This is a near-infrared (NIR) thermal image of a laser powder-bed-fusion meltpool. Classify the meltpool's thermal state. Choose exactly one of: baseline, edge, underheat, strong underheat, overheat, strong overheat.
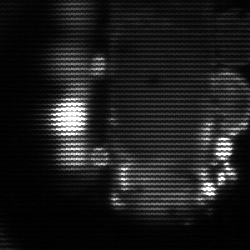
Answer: strong underheat